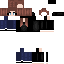
A female human skin with medium skin, wearing brown long hair dressed in a blue hoodie and black pants, featuring a closed mouth.